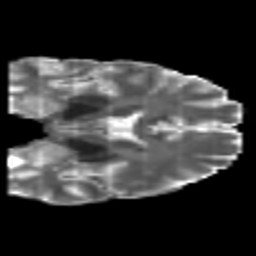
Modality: T2w
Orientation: coronal
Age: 43
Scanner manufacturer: philips
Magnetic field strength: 3 T
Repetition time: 8.6 s
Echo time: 0.127 s